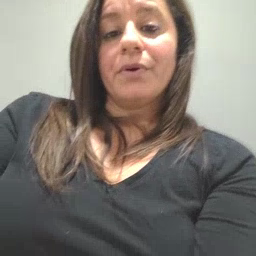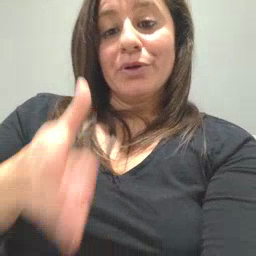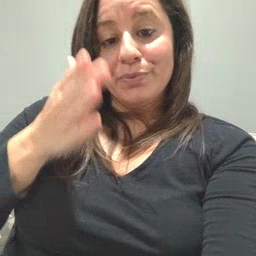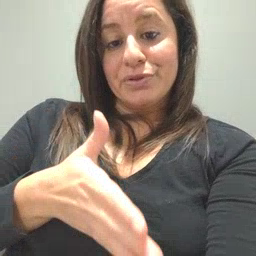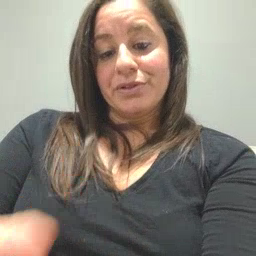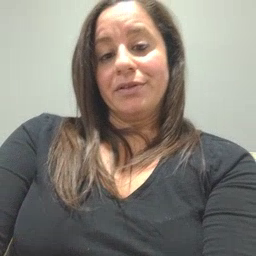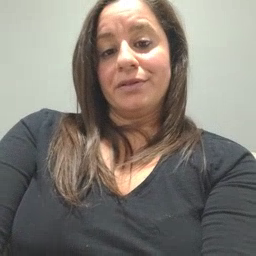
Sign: person